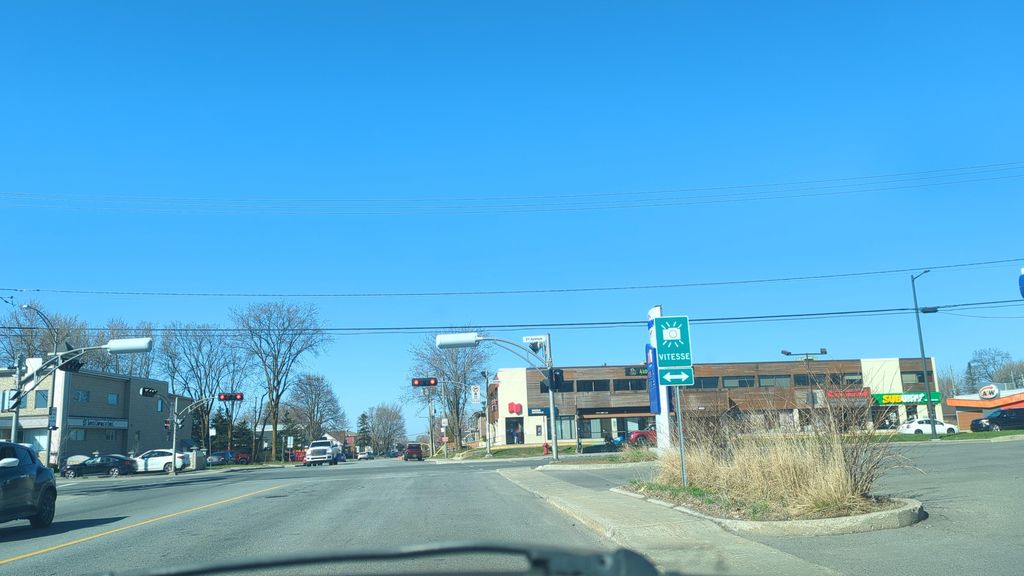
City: quebec_city